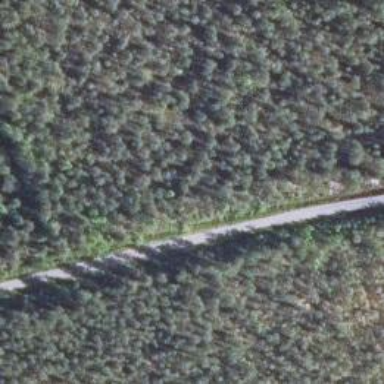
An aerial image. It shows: Unclassified road.